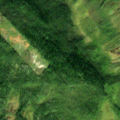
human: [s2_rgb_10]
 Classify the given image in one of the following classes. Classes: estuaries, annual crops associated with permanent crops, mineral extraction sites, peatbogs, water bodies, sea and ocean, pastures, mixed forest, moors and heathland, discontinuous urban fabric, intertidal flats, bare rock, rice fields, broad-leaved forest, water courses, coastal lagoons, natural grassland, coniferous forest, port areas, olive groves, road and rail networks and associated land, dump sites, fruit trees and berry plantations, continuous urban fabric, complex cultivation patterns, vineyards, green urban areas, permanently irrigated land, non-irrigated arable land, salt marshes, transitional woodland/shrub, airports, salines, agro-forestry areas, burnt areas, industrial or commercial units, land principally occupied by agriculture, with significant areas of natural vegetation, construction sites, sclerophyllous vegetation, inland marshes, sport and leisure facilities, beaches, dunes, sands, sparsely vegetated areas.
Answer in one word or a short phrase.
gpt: coniferous forest, mixed forest, transitional woodland/shrub